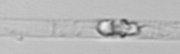
Label: Dactyliosolen_blavyanus